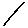
Label: line